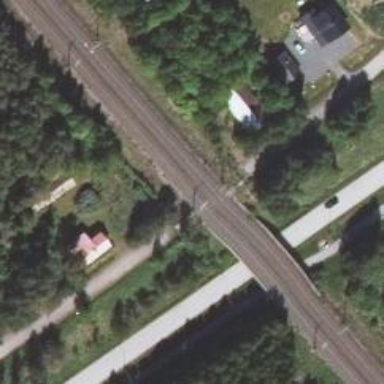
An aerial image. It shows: Bridge carrying continuous electrified railway tracks with contact line.